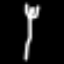
Label: fork